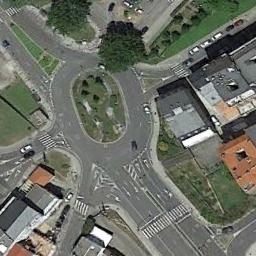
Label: roundabout